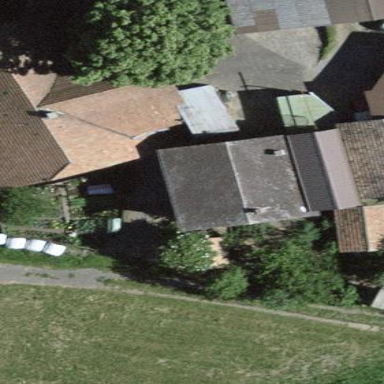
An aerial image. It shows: Farm building.